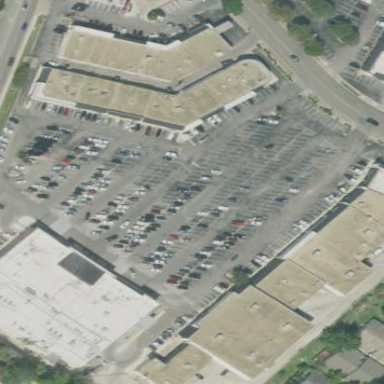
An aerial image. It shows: Retail area.